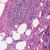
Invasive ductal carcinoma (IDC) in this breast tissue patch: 0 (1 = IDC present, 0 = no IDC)